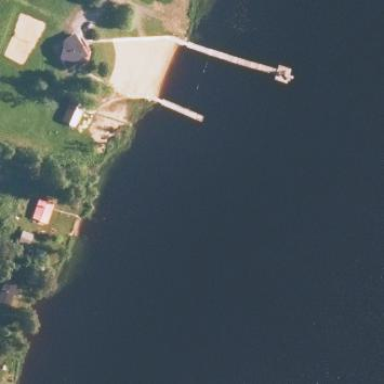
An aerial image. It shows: Swimming area within the leisure land.